Question: I have a 'UserControl' that has someother controls:

I need to enable click on any item I click of the user control so I can set the UserControl borderstyle.
This works if I don't have any control added, but If I have for example a panel and I try to click on the panel my UserControl's click event doesn't get fired.
This is my code:
'''
public partial class TestControl : UserControl
{
public TestControl()
{
InitializeComponent();
this.Click += Item_Click;
IsSelected = false;
}
public bool IsSelected { get; set; }
void Item_Click(object sender, EventArgs e)
{
if (!IsSelected)
{
IsSelected = true;
this.BorderStyle = System.Windows.Forms.BorderStyle.FixedSingle;
}
else
{
IsSelected = false;
this.BorderStyle = System.Windows.Forms.BorderStyle.None;
}
}
}
'''
Any clue on how to fire my UserControl click's event even if I click over other elements?
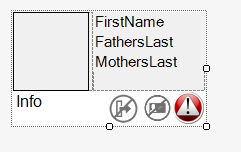
Answer: Actually it's really simple to achieve this, you can iterate through all the controls contained in your UserControl and register the 'Item_Click' to their EventHandler which will invoke it when the Click event is fired:
'''
public partial class TestControl : UserControl {
public TestControl( ) {
//...
for ( int i = 0; i < Controls.Count; i++ ) {
Controls[ i ].Click += Item_Click;
}
}
//...
}
'''